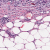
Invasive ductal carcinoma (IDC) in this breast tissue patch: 1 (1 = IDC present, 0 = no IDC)